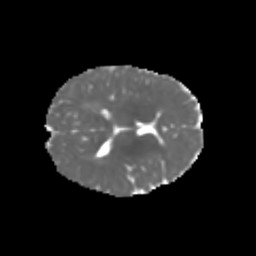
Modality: MD
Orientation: axial
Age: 6
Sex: female
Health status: healthy